Question: A device sends an array of multiplexed error codes. You can think of the multiplexed error codes as some sort of FIFO ring buffer that can have a variable length depending on the number of simultaneously active error code. I wish to demultiplex the error codes into individual boolean arrays.
I'm looking for an efficient way (i.e. removing the for loop) to implement the following code:
'''
import numpy as np
def get_error_vector(error_mux_vector, error_id, period):
index = np.where(error_mux_vector == error_id)[0]
error_vector = np.zeros(np.size(error_mux_vector))
for i in range(0, np.size(index) - 1):
if (index[i + 1] - index[i]) <= 1 / period:
error_vector[index[i]:index[i + 1] + 1] = 1
return error_vector
'''
Here are mock values to illustrate the problem. 0 means no error; 1, 2, and 3 are error codes. We assume the error signal has a frequency of 5 Hz (period of 0.2s) :
'''
import matplotlib.pyplot as plt
error_signal = np.array([0,0,0,0,0,1,2,3,1,2,3,2,3,2,3,0,0,0,0,0,1,1,1,2,3,1,3,1,3,1,3,0,0,0,0,0,2,0,2,2])
error_vector_1 = get_error_vector(error_signal, 1, 0.2)
error_vector_2 = get_error_vector(error_signal, 2, 0.2)
error_vector_3 = get_error_vector(error_signal, 3, 0.2)
plt.plot(error_signal)
plt.plot(error_vector_1)
plt.plot(error_vector_2)
plt.plot(error_vector_3)
plt.legend(['array', 'error 1', 'error 2', 'error 3'])
plt.show()
'''

The actual device data can have from 50k to 10M points, with around 100 possible error codes. This means that a for loop is really inefficient for the use case. I would like to improve this code but I haven't found an efficient solution so far.
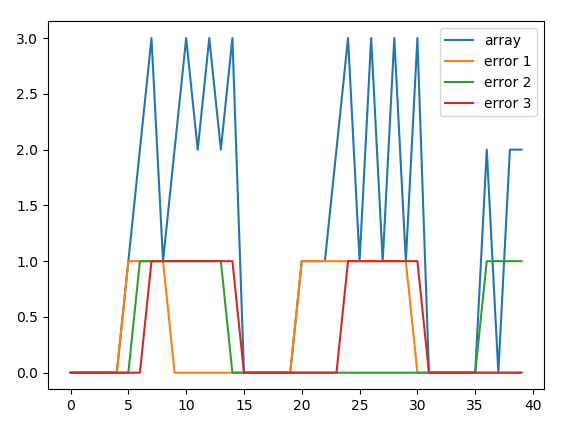
Answer: Here is a vectorized approach that creates all vectors in one go. It comes in two flavors. On my random test case the second is faster but that may depend on the exact stats of your signal.
'''
import numpy as np
# dense strat
def demultiplex(signal,maxdist):
n = signal.max()
aux = np.zeros((n,len(signal)+1),np.int16)
nz = signal.nonzero()[0]
signal = signal[nz]
idx = signal.argsort(kind="stable")
valid = ((nz[idx[1:]]<=nz[idx[:-1]]+maxdist)&
(signal[idx[1:]]==signal[idx[:-1]])).nonzero()[0]
aux[signal[idx[valid]]-1,nz[idx[valid]]] = 1
aux[signal[idx[valid+1]]-1,nz[idx[valid+1]]+1] -= 1
out = (aux[:,:-1].cumsum(1) > 0).view(np.int8)
return out
# sparse strat
def demultiplex2(signal,maxdist):
n = signal.max()
m = signal.size
nz = signal.nonzero()[0]
signal = signal[nz]
idx = signal.argsort(kind="stable")
delta = nz[idx[1:]] - nz[idx[:-1]]
valid = ((delta<=maxdist)&(signal[idx[1:]]==signal[idx[:-1]])).nonzero()[0]
delta = delta[valid]
nz = nz[idx[valid]]
nz[1:] -= nz[:-1] + delta[:-1]
offsets = (delta+1).cumsum()
x = np.ones(offsets[-1],int)
x[0] = nz[0]
x[offsets[:-1]] = nz[1:]
out = np.zeros((n,m),np.uint8)
out[(signal[idx[valid]]-1).repeat(delta+1),x.cumsum()] = 1
return out
# OP
def get_error_vector(error_mux_vector, error_id, period):
index = np.where(error_mux_vector == error_id)[0]
error_vector = np.zeros(np.size(error_mux_vector),np.int8)
for i in range(0, np.size(index) - 1):
if (index[i + 1] - index[i]) <= 1 / period:
error_vector[index[i]:index[i + 1] + 1] = 1
return error_vector
#error_signal = np.array([0,0,0,0,0,1,2,3,1,2,3,2,3,2,3,0,0,0,0,0,1,1,1,2,3,1,3,1,3,1,3,0,0,0,0,0,2,0,2,2])
error_signal = np.random.randint(0,101,<PHONE>)
import time
t=[]
t.append(time.time())
error_vector_1 = get_error_vector(error_signal, 1, 0.02)
error_vector_2 = get_error_vector(error_signal, 2, 0.02)
error_vector_3 = get_error_vector(error_signal, 3, 0.02)
t.append(time.time())
sol = demultiplex(error_signal,50)
t.append(time.time())
sol2 = demultiplex2(error_signal,50)
t.append(time.time())
print("time per error id [OP, pp, pp2]",np.diff(t)/(3,100,100))
print("results equal",end=" ")
print((error_vector_1==sol[0]).all(),end=" ")
print((error_vector_2==sol[1]).all(),end=" ")
print((error_vector_3==sol[2]).all(),end=" ")
print((error_vector_1==sol2[0]).all(),end=" ")
print((error_vector_2==sol2[1]).all(),end=" ")
print((error_vector_3==sol2[2]).all())
'''
Sample run:
'''
time per error id [OP, pp, pp2] [0.<PHONE> 0.<PHONE> 0.<PHONE>]
results equal True True True True True True
'''
BIt of explanation:
- - -